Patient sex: M
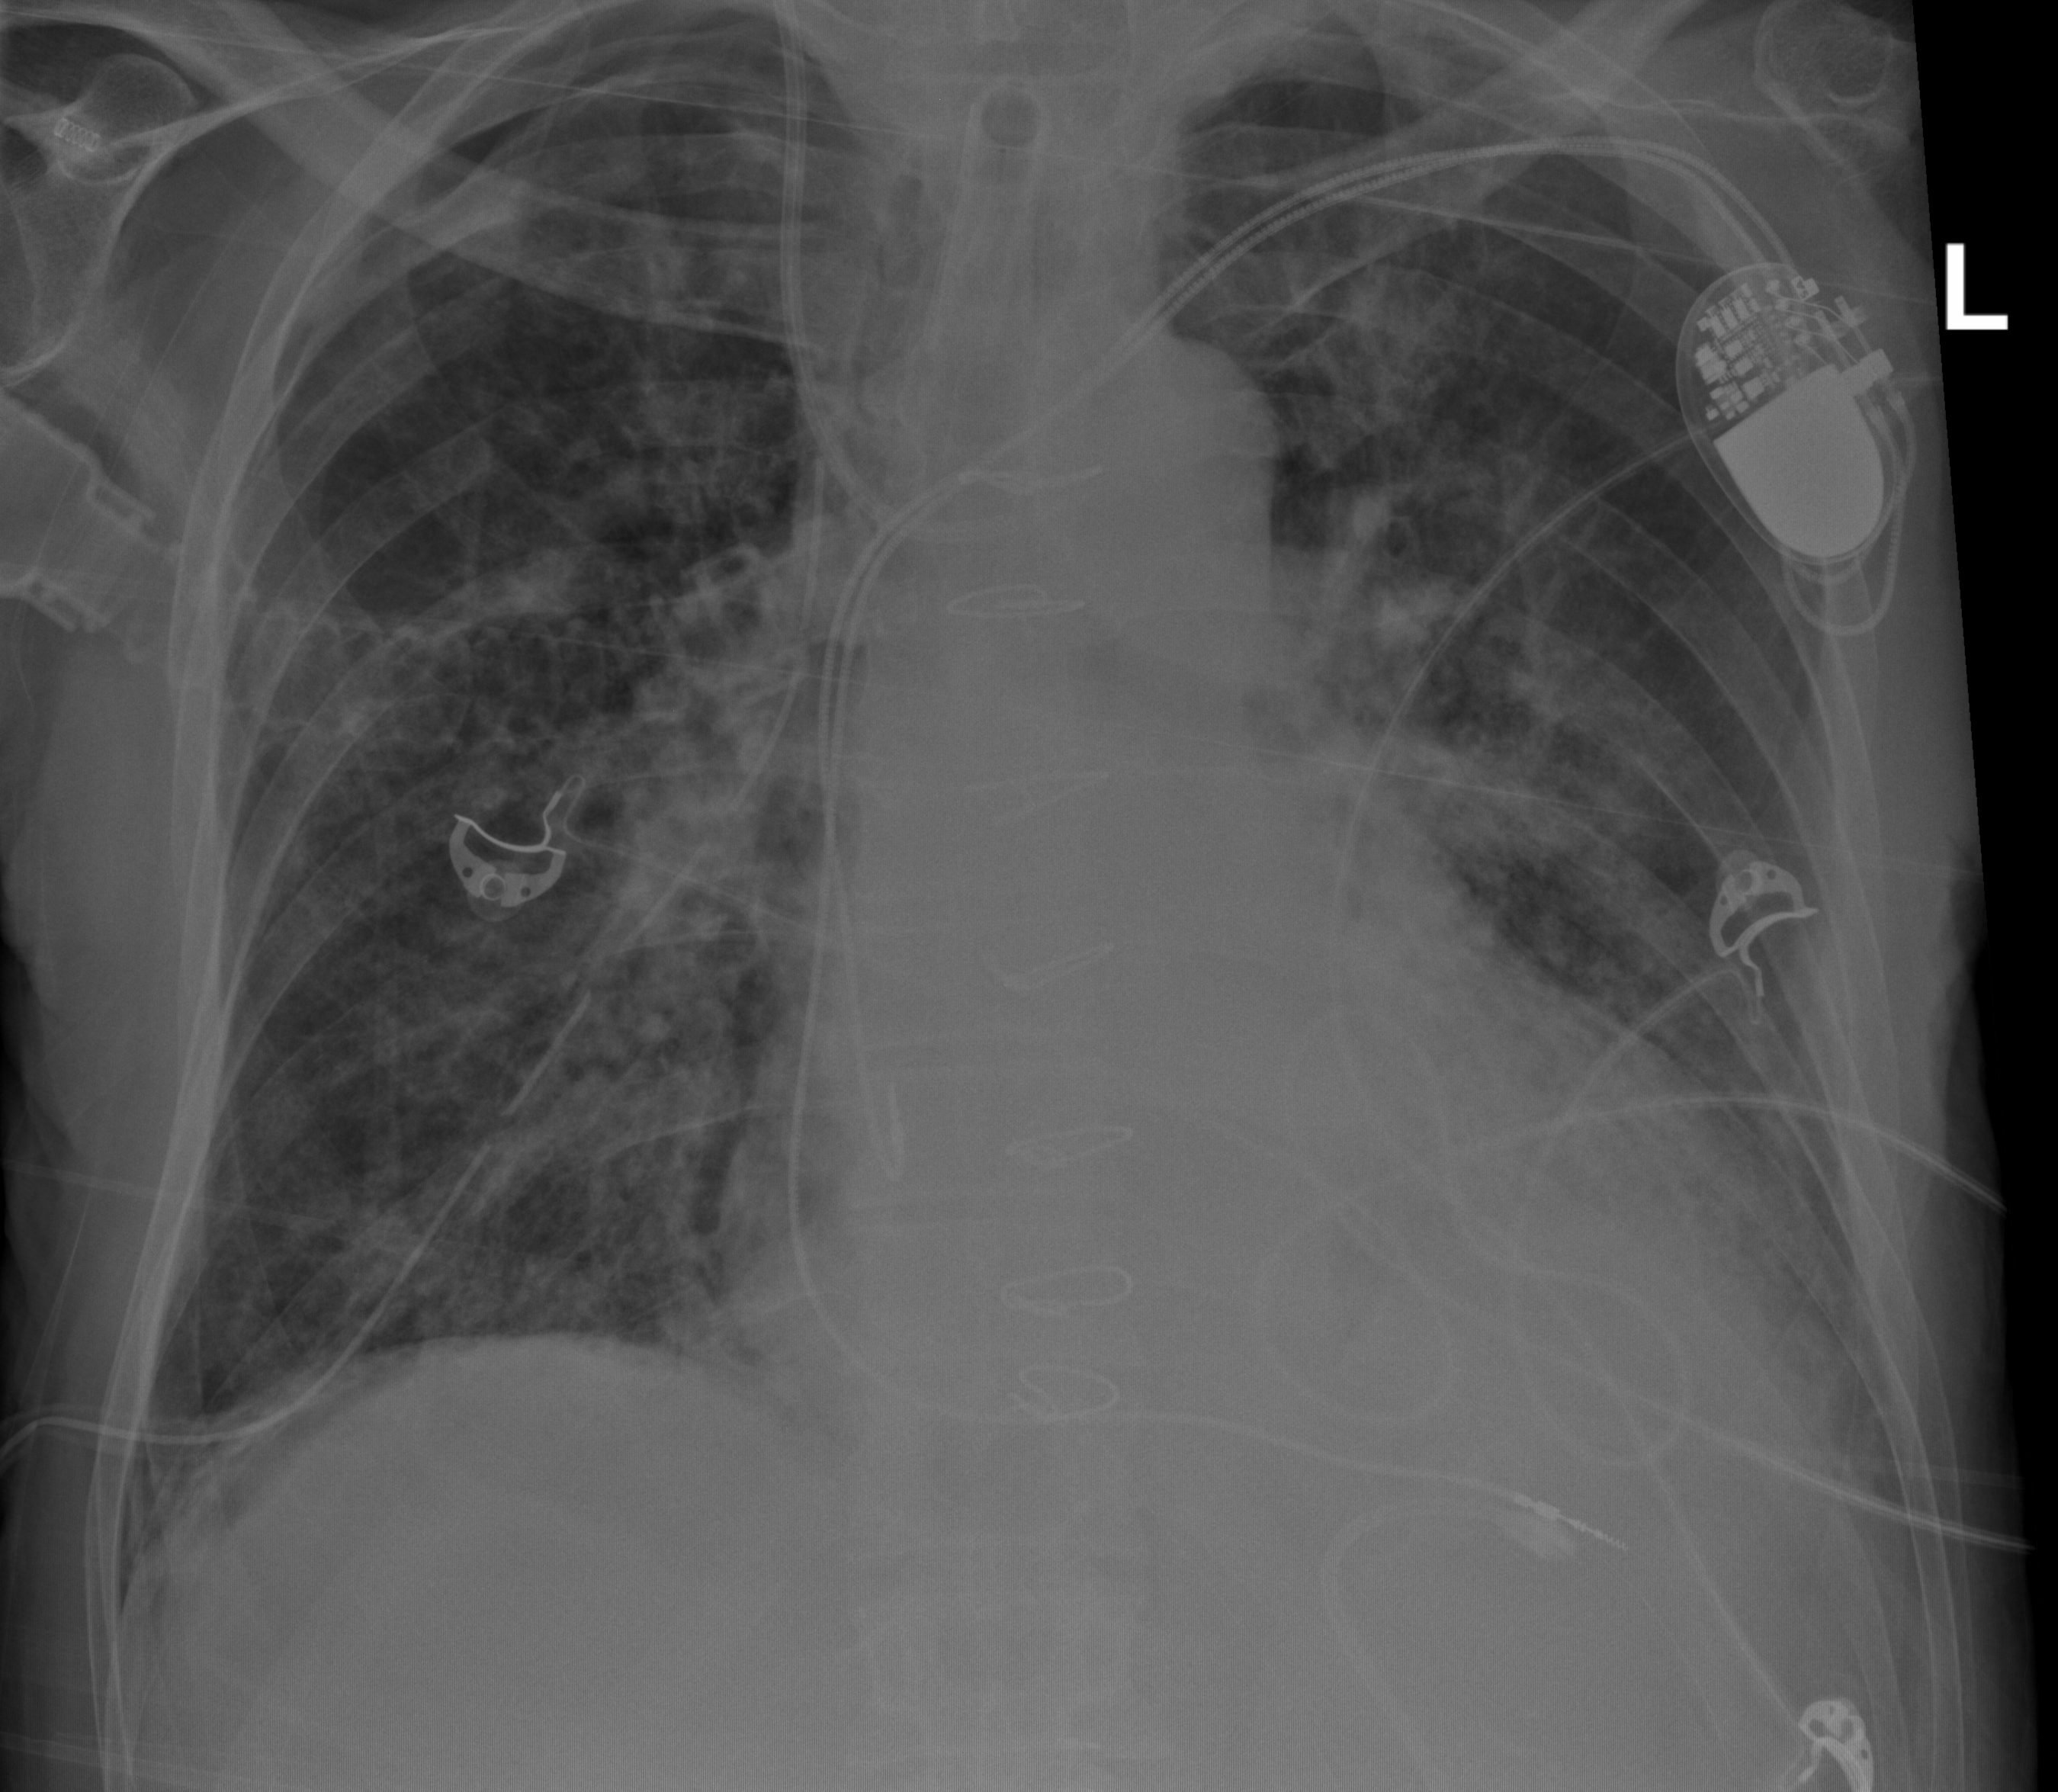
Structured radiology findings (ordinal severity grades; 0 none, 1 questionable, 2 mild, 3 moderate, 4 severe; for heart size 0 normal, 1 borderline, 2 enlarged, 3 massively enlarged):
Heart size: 2
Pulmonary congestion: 2
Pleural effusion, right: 0
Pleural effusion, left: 2
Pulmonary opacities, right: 3
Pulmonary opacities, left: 3
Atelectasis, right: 2
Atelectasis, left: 3